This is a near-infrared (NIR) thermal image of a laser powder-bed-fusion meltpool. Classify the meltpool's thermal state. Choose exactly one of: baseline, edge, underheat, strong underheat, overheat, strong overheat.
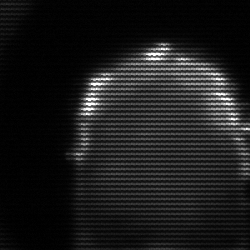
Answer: baseline